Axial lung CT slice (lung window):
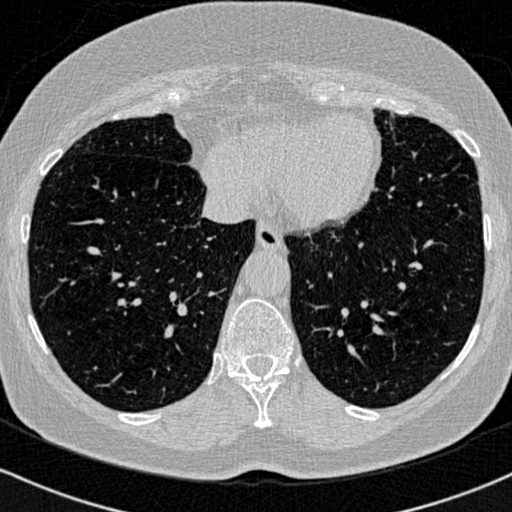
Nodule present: no